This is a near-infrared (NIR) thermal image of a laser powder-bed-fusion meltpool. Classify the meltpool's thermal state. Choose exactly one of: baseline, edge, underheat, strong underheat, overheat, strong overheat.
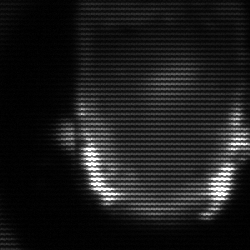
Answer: baseline